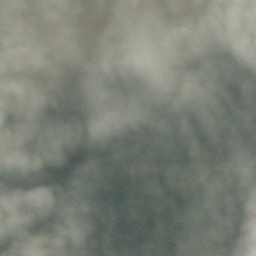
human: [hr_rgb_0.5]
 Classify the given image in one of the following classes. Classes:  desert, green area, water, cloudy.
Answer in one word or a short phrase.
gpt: cloudy